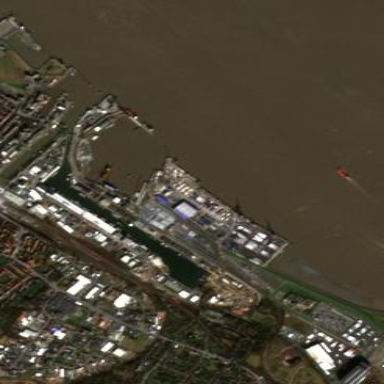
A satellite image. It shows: Harbor by the water.